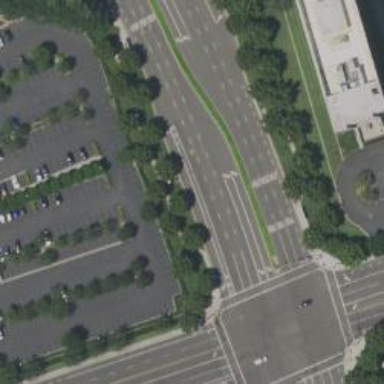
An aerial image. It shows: Primary highway with separate asphalt sidewalk.